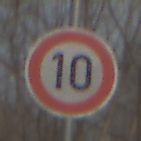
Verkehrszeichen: Geschwindigkeit10
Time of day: MorningAfternoon
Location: Outdoor (Nature)
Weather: PartlyCloudy
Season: Winter
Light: Natural